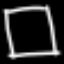
Label: square